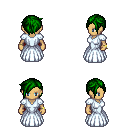
a pixel art fantasy rpg character, female body template, human, tanned skin, underdress, red pants, green pixie cut hairstyle, bracelets, four views (front, back, left, right), 2x2 character sprite sheet, small pixel art, hard edges, no anti-aliasing